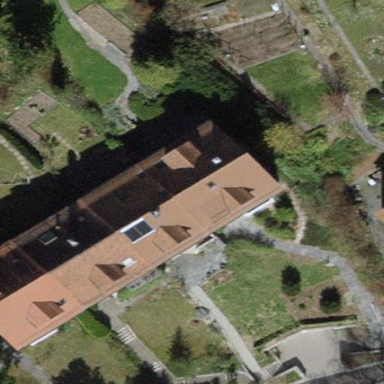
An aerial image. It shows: Terrace building.